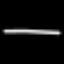
Label: line